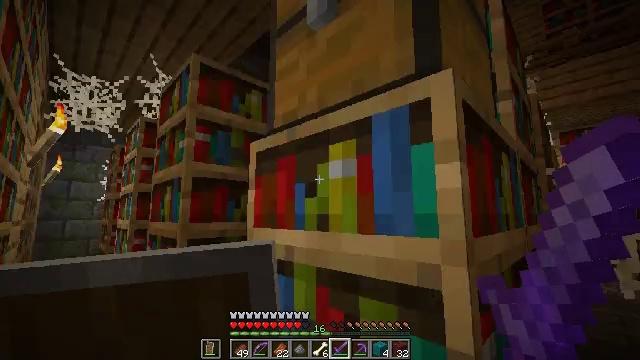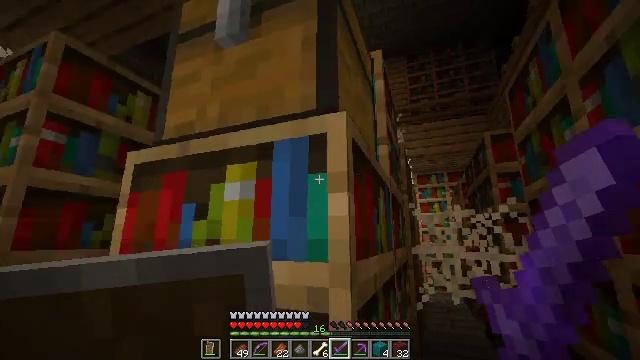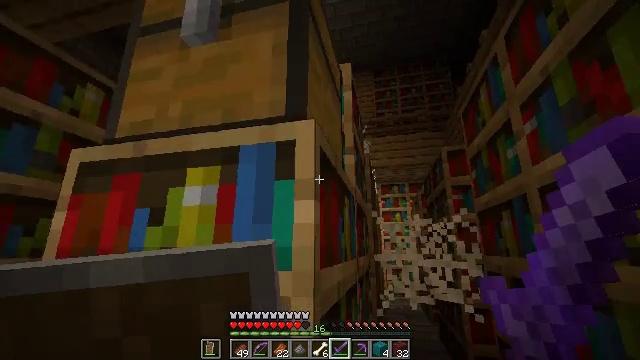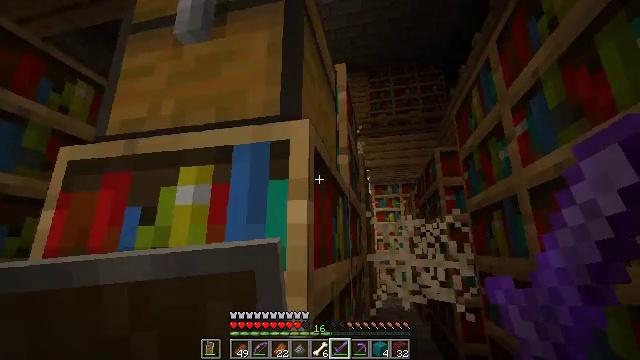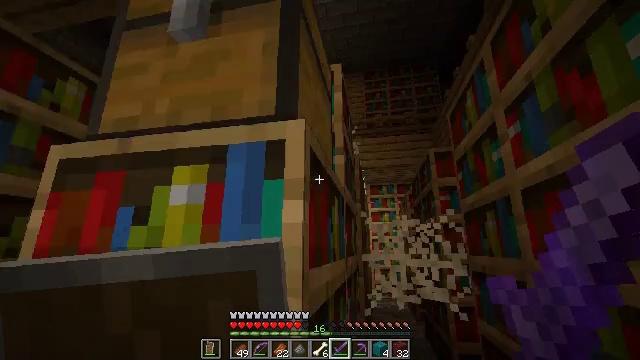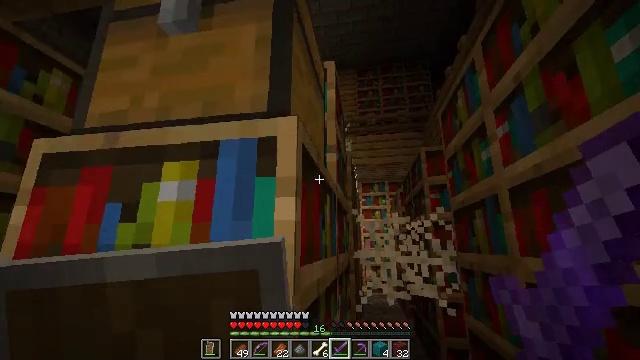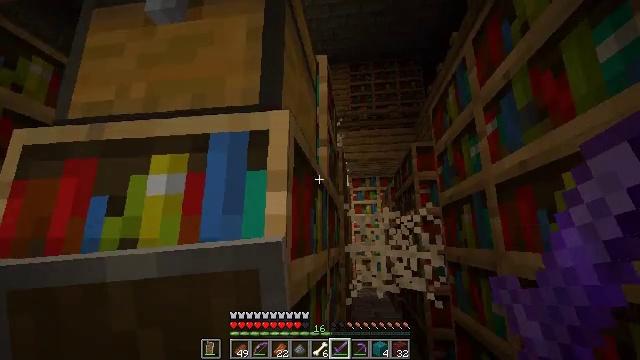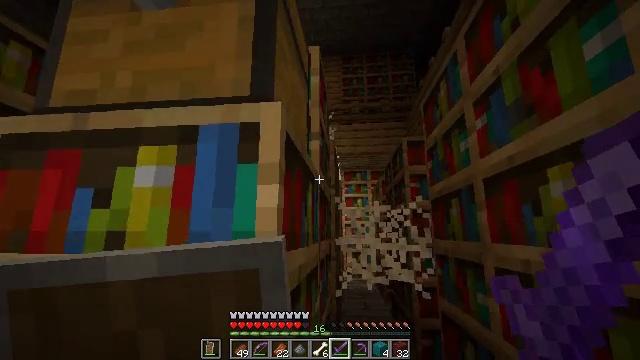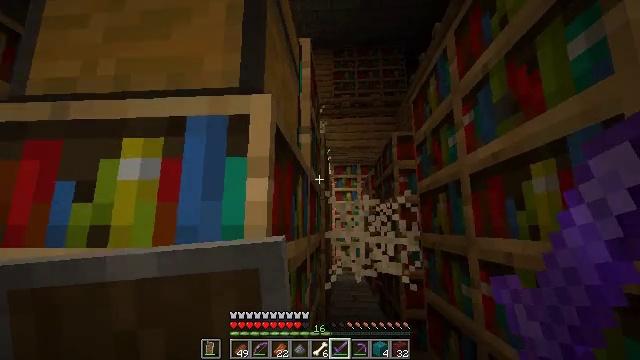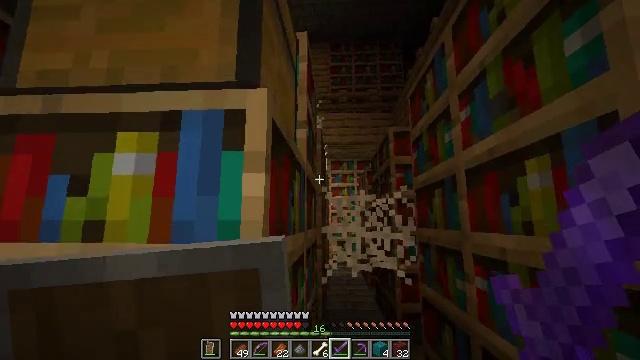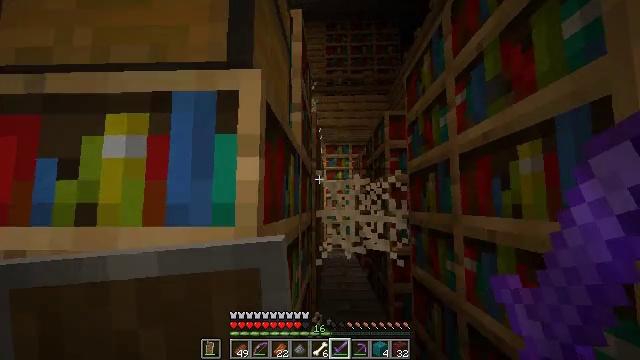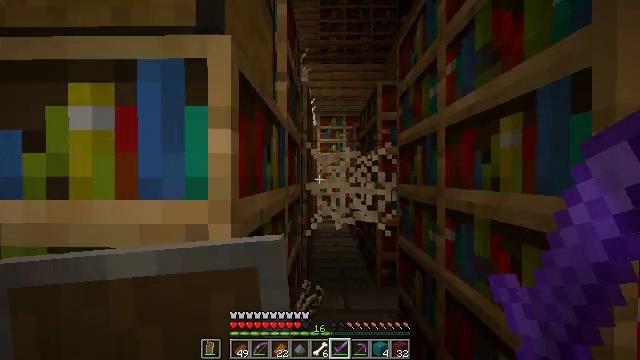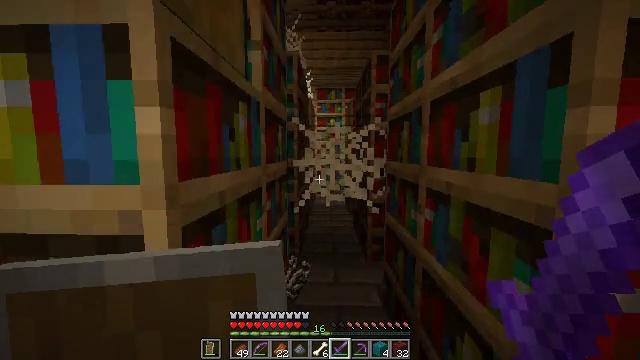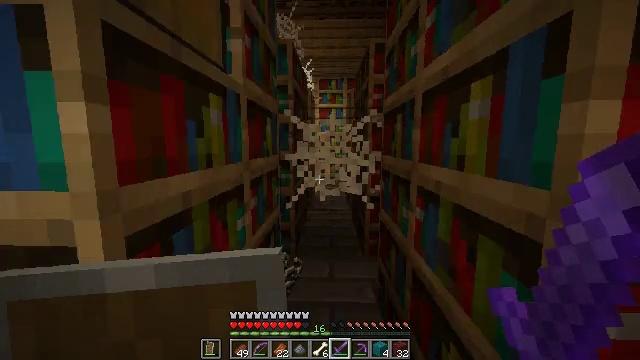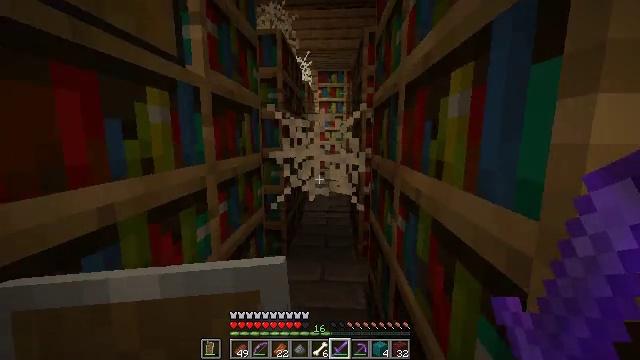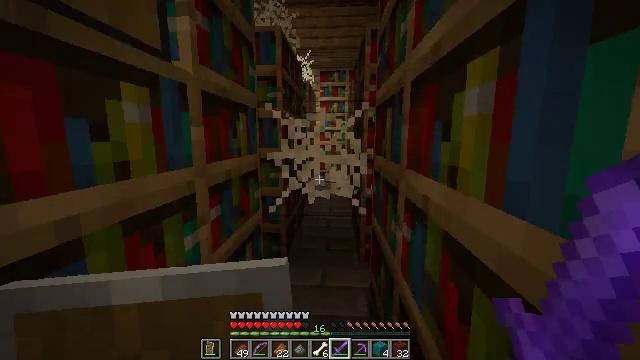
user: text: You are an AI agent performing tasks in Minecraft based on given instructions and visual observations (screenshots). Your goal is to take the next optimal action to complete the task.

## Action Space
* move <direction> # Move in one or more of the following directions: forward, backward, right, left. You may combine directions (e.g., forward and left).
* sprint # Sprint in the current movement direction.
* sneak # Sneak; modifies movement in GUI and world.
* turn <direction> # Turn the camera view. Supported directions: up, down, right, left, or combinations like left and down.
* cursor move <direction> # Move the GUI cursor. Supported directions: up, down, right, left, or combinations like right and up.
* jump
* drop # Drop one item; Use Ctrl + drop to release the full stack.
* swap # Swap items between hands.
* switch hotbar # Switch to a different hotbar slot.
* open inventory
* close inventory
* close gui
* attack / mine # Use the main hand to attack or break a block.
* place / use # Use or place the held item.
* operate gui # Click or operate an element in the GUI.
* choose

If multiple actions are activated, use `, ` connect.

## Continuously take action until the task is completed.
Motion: motion action
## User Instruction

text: Break the cobweb with a sword.
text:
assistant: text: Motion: turn right and up
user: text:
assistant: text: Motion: turn right and up
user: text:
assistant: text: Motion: turn right
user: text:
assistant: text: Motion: turn right
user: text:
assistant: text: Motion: turn right
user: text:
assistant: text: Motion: turn right and down
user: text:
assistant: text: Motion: turn right and down
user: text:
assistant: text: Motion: turn right and down
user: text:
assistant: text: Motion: turn down
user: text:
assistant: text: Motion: turn right and down
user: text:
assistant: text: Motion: move right, turn right and down
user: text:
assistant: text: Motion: move forward and move right, turn down
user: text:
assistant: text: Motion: move forward and move right, turn down
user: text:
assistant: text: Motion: move forward and move right, turn left and down
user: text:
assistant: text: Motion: move forward
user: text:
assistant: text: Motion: move forward
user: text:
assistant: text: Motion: no_op
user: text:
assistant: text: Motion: no_op
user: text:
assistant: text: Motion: no_op
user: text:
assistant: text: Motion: no_op
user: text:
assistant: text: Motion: attack / mine
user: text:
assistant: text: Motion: attack / mine
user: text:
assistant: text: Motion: attack / mine
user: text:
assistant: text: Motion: attack / mine
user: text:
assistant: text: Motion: attack / mine
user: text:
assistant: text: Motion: attack / mine
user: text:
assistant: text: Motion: attack / mine
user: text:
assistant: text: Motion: attack / mine
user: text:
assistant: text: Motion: attack / mine
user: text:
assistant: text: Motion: attack / mine